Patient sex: M
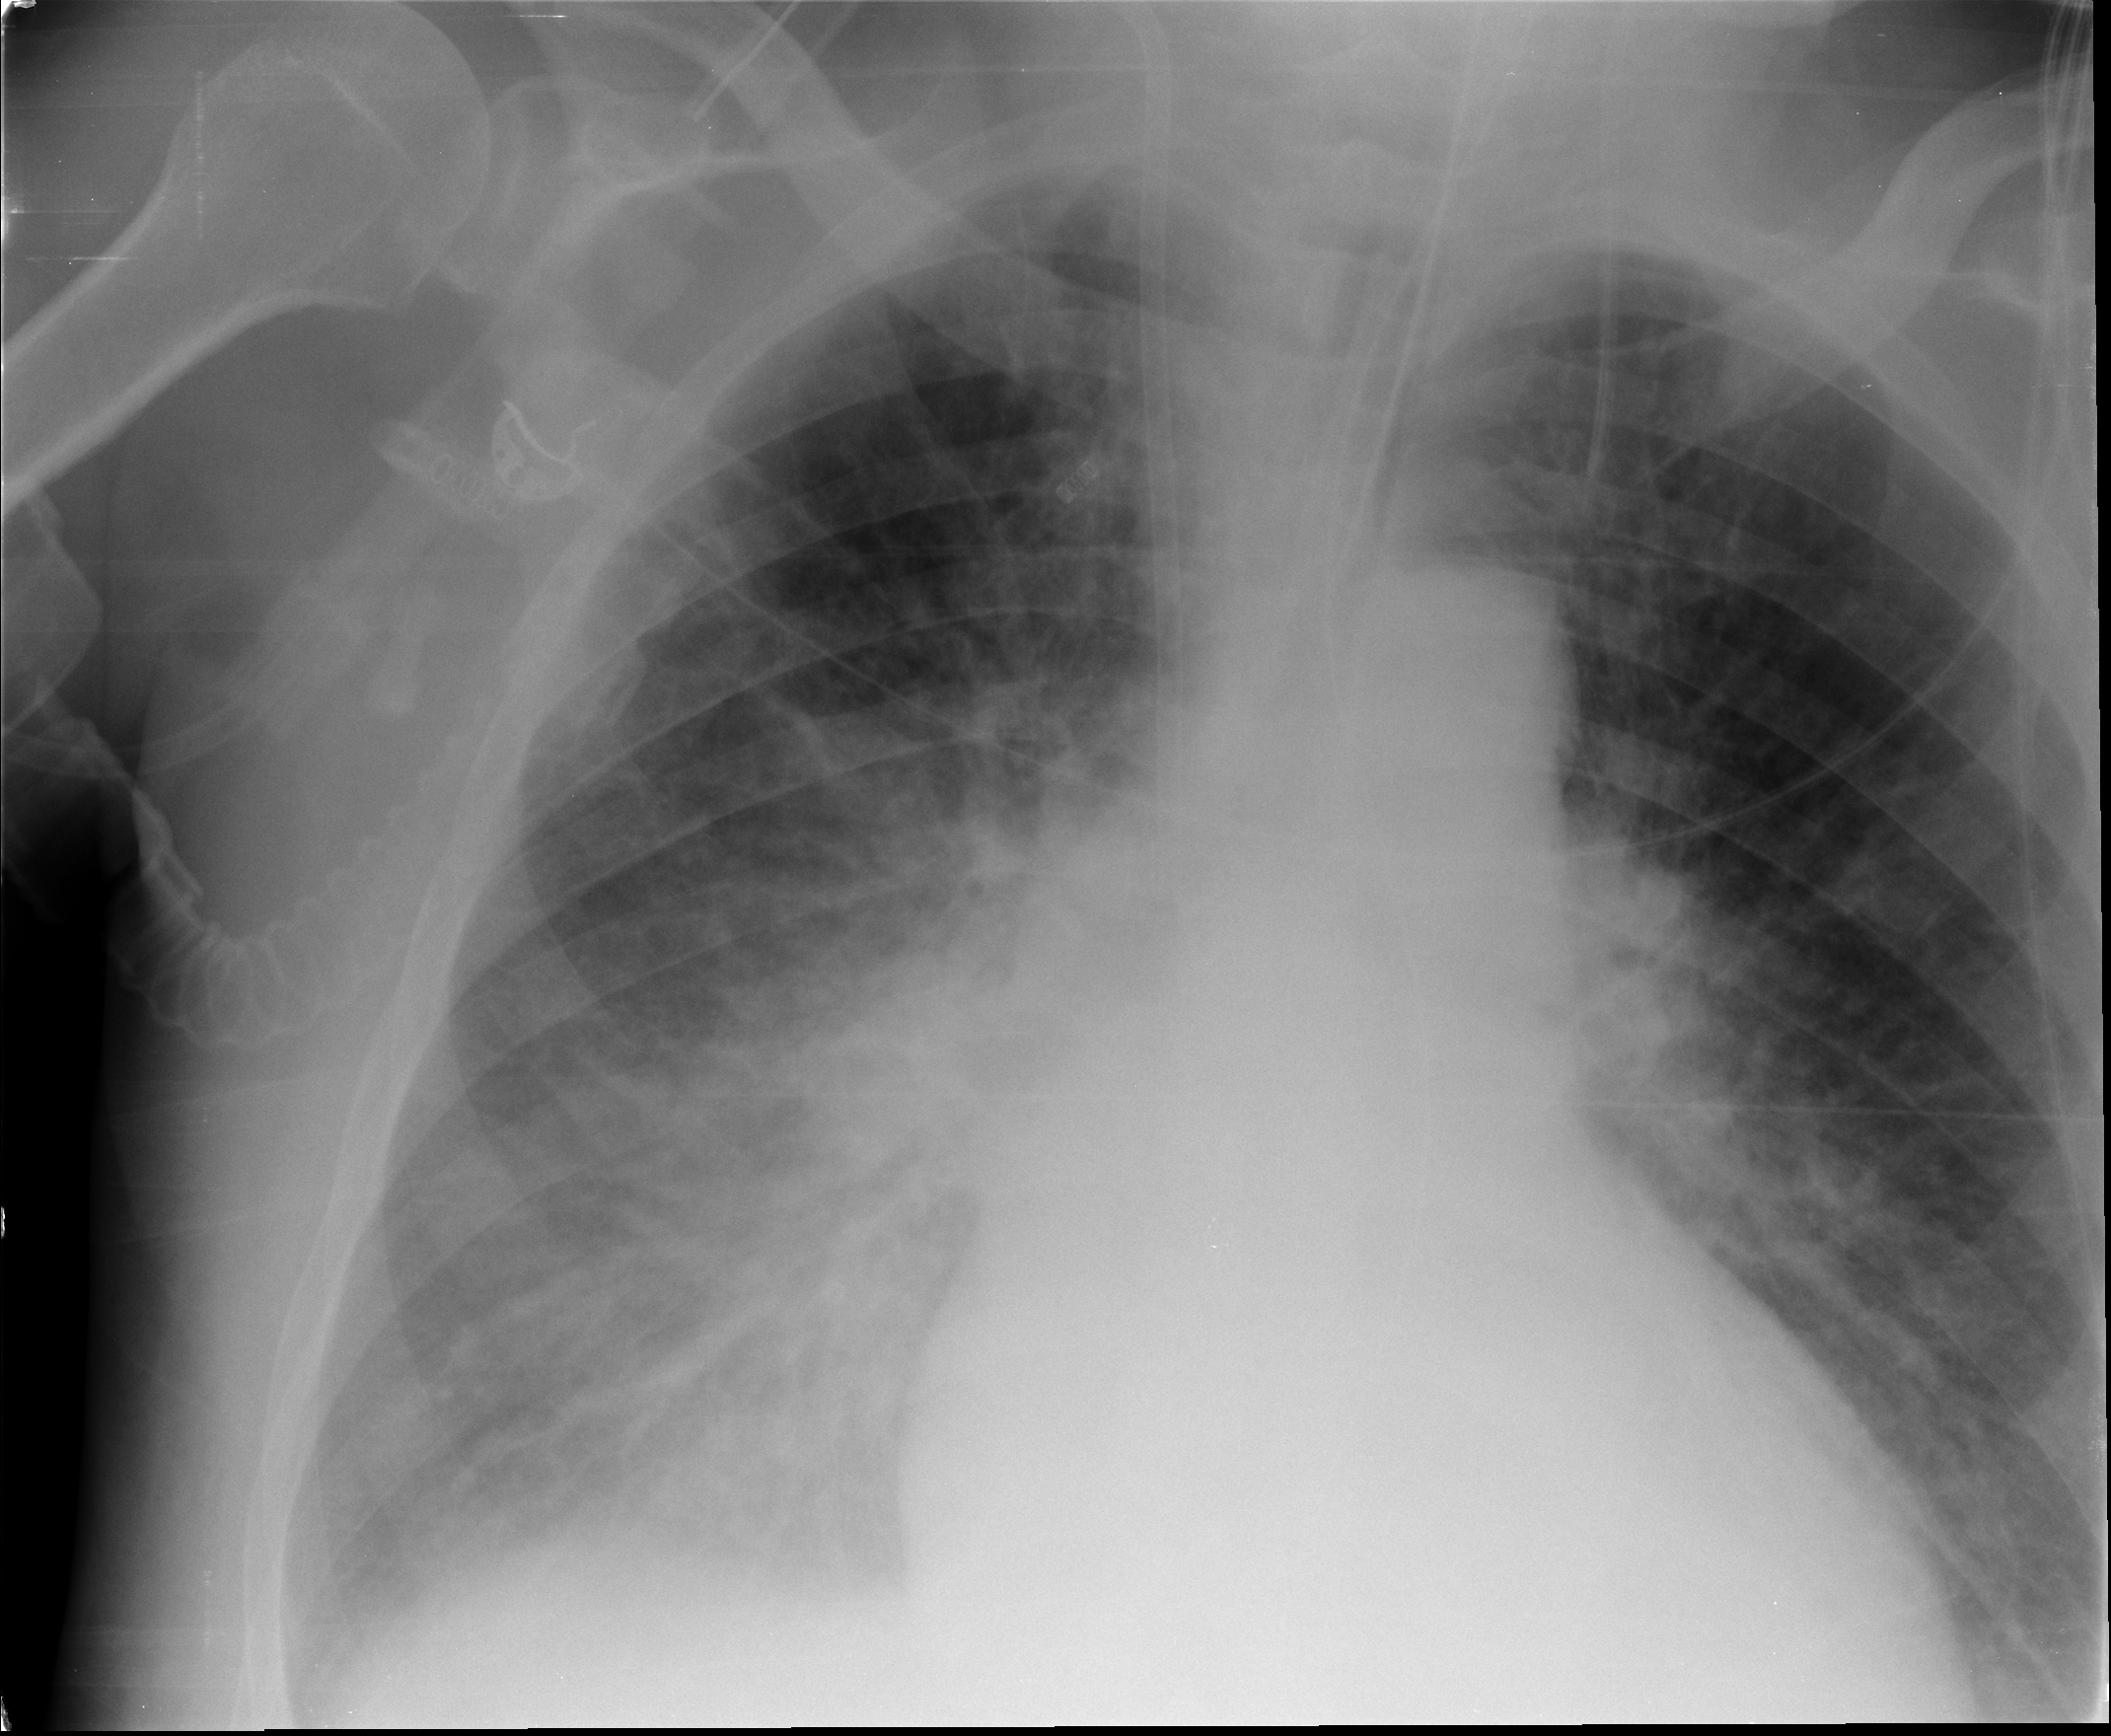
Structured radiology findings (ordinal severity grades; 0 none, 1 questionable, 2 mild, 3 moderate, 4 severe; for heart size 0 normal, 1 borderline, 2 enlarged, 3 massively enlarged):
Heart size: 2
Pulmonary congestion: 3
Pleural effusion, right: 2
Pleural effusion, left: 2
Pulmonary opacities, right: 2
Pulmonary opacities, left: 1
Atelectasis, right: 2
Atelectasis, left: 1